Question: I'm trying to compile a couple of programs for a little embedded device I own. It's a Little-endian MIPS (mipsel) processor. I retrieved this executable from it via telnet and the builtin ftp client:
'''
root@debian-mipsel:/home/user/wansview/devel# readelf -h unzip1
ELF Header:
Magic: 7f 45 4c 46 01 01 01 00 00 00 00 00 00 00 00 00
Class: ELF32
Data: 2's complement, little endian
Version: 1 (current)
OS/ABI: UNIX - System V
ABI Version: 0
Type: EXEC (Executable file)
Machine: MIPS R3000
Version: 0x1
Entry point address: 0x401cc0
Start of program headers: 52 (bytes into file)
Start of section headers: 169960 (bytes into file)
Flags: 0x10001007, noreorder, pic, cpic, o32, mips2
Size of this header: 52 (bytes)
Size of program headers: 32 (bytes)
Number of program headers: 6
Size of section headers: 40 (bytes)
Number of section headers: 24
Section header string table index: 23
root@debian-mipsel:/home/user/wansview/devel# file unzip1
unzip1: ELF 32-bit LSB executable, MIPS, MIPS-II version 1 (SYSV), dynamically linked (uses shared libs), stripped
'''
I then downloaded the MIPSEL version of Debian and I'm running it in QEMU. When I run the retrieved program above I get:
'''
root@debian-mipsel:/home/user/wansview/devel# ./unzip1
-bash: ./unzip1: No such file or directory
'''
Which I understand means it's not the right platform. Stubbornly I compiled a little hello world nonetheless to compare the ELF and file info. My hello world runs fine in Debian MIPSEL but also returns 'No such file or directory' on the embedded device. It's 'readelf' and 'file' output is strikingly similar though:
'''
root@debian-mipsel:/home/user/wansview/devel# readelf -h hello
ELF Header:
Magic: 7f 45 4c 46 01 01 01 00 00 00 00 00 00 00 00 00
Class: ELF32
Data: 2's complement, little endian
Version: 1 (current)
OS/ABI: UNIX - System V
ABI Version: 0
Type: EXEC (Executable file)
Machine: MIPS R3000
Version: 0x1
Entry point address: 0x400740
Start of program headers: 52 (bytes into file)
Start of section headers: 3652 (bytes into file)
Flags: 0x10001005, noreorder, cpic, o32, mips2
Size of this header: 52 (bytes)
Size of program headers: 32 (bytes)
Number of program headers: 10
Size of section headers: 40 (bytes)
Number of section headers: 36
Section header string table index: 35
root@debian-mipsel:/home/user/wansview/devel# file hello
hello: ELF 32-bit LSB executable, MIPS, MIPS-II version 1 (SYSV), dynamically linked (uses shared libs), for GNU/Linux 2.6.26, BuildID[sha1]=0xeb3877062337a3dfd15cc09305691685ac0e8c57, with unknown capability 0xf41 = 0x756e6700, with unknown capability 0x70100 = 0x1040000, stripped
'''
I'm trying to better understand how my two systems differ and why the executables won't run on both. Are there any flags I could add to 'gcc' to successfully compile for the embedded device?
# More info about the device
'''
# cat /proc/cpuinfo
system type : Ralink SoC
processor : 0
cpu model : MIPS 24K V4.12
BogoMIPS : 239.10
wait instruction : yes
microsecond timers : yes
tlb_entries : 32
extra interrupt vector : yes
hardware watchpoint : yes
ASEs implemented : mips16 dsp
VCED exceptions : not available
VCEI exceptions : not available
'''
# More info about Debian MIPSEL
'''
root@debian-mipsel:/home/user/wansview/devel# cat /proc/cpuinfo
system type : MIPS Malta
processor : 0
cpu model : MIPS 24Kc V0.0 FPU V0.0
BogoMIPS : 1038.33
wait instruction : yes
microsecond timers : yes
tlb_entries : 16
extra interrupt vector : yes
hardware watchpoint : yes, count: 1, address/irw mask: [0x0ff8]
ASEs implemented : mips16
shadow register sets : 1
kscratch registers : 0
core : 0
VCED exceptions : not available
VCEI exceptions : not available
'''
# More info about Aboriginal Linux Mipsel
'make'
'''
(mipsel:1) /home/wansview # cat /proc/cpuinfo
system type : MIPS Malta
machine : Unknown
processor : 0
cpu model : MIPS 24Kc V0.0 FPU V0.0
BogoMIPS : 1013.76
wait instruction : yes
microsecond timers : yes
tlb_entries : 16
extra interrupt vector : yes
hardware watchpoint : yes, count: 1, address/irw mask: [0x0ff8]
isa : mips1 mips2 mips32r1 mips32r2
ASEs implemented : mips16
shadow register sets : 1
kscratch registers : 0
core : 0
VCED exceptions : not available
VCEI exceptions : not available
'''
## LDD
Here's a screenshot with 'ldd' ran against my hello world and against 'unzip1' on both 'aboriginal linux' and 'debian mipsel'. Aboriginal Linux runs applications retrieved from the device just fine, and if I compile under Aboriginal Linux I can run the resulting binary on the embedded device. The reason I'm not content with Aboriginal is that doesn't have GNU 'make' and other useful tools for larger applications, and no easy way to get them there.

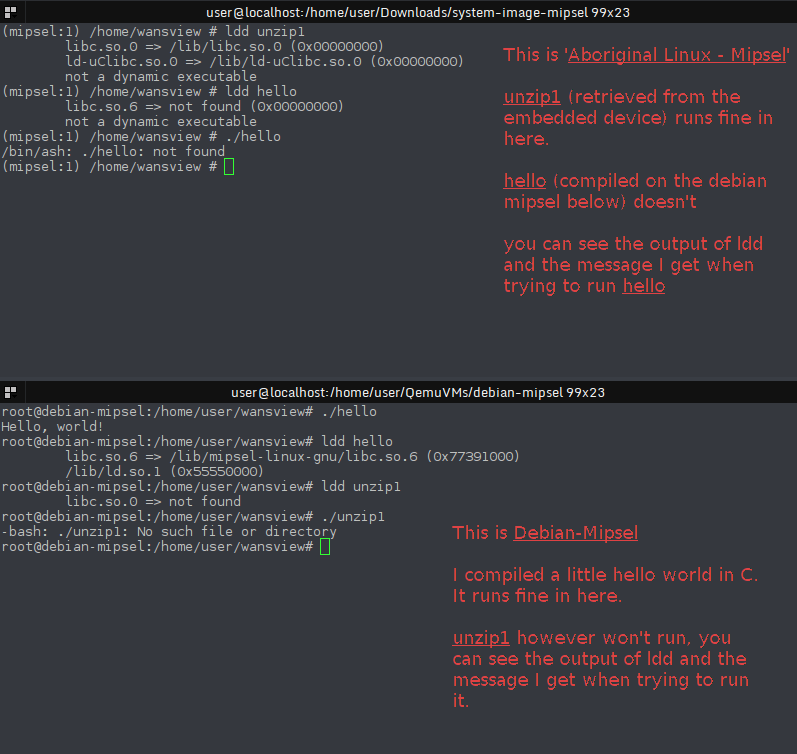
Answer: You clearly need a different toolchain. On your Debian-mipsel, your toolchain uses 'glibc' while your target uses <URL>.
So, maybe you would like to generate it by yourself using <URL>:
'''
wget http://buildroot.uclibc.org/downloads/buildroot-2014.11.tar.gz
tar zxf http://buildroot.uclibc.org/downloads/buildroot-2014.11.tar.gz
cd buildroot-2014.11
'''
A trick to preconfigure for 'mipsel', 'R1' without 'soft-float' (my will, check yours):
'''
cat <<_EOF > .config
BR2_HAVE_DOT_CONFIG=y
BR2_mipsel=y
BR2_ARCH="mipsel"
BR2_ENDIAN="LITTLE"
BR2_GCC_TARGET_ARCH="mips32"
BR2_GCC_TARGET_ABI="32"
BR2_ARCH_HAS_ATOMICS=y
BR2_mips_32=y
# BR2_MIPS_SOFT_FLOAT is not set
BR2_MIPS_OABI32=y
_EOF
'''
Finish your choice in Buildroot 'menuconfig', but you can
also keep it like this with 'save' and 'exit'.
'''
make menuconfig # tweak options at your will,
make -j8 # takes 8 minutes on my machine
'''
Then, your compiler can be found in './output/host/usr/bin'
A real example:
'''
echo '#include <stdio.h>
int main(int argc, char* argv[]) {
printf("Hello World.
");
return 0;
}' > hello.c
'''
And compile it with your brand-new 'uClibc' 'GCC' compiler
'''
output/host/usr/bin/mipsel-buildroot-linux-uclibc-gcc -o hello hello.c
'''
A glimpse into the 'hello' program: (didn't had time to fix my 'ldd'...)
'''
$ file hello
hello: ELF 32-bit LSB executable, MIPS, MIPS32 version 1 (SYSV), dynamically linked (uses shared libs), not stripped
$ strings hello | grep "lib.*so*"
/lib/ld-uClibc.so.0
libgcc_s.so.1
libc.so.0
'''
It's done with the toolchain and compile your program.
Now that you have time :-) see what Buildroot offers :
a complete distribution (in 'output/target/') for embedded systems in many architectures.
: Better chance to execute
You can statically link your program in order to maximize the chances to run your code on any target.
'''
$ output/host/usr/bin/mipsel-linux-gcc -Wall -o hello -static hello.c
$ file ./hello
./hello: ELF 32-bit LSB executable, MIPS, MIPS32 version 1 (SYSV), dynamically linked (uses shared libs), not stripped
'''
And now, as that static version doesn't depend anymore on any external lib (only uClibc, here), this executable can even run on my machine (thanks to <URL> :
'''
$ uname -mo
x86_64 GNU/Linux
$ ./hello
Hello World.
'''
Cheers.